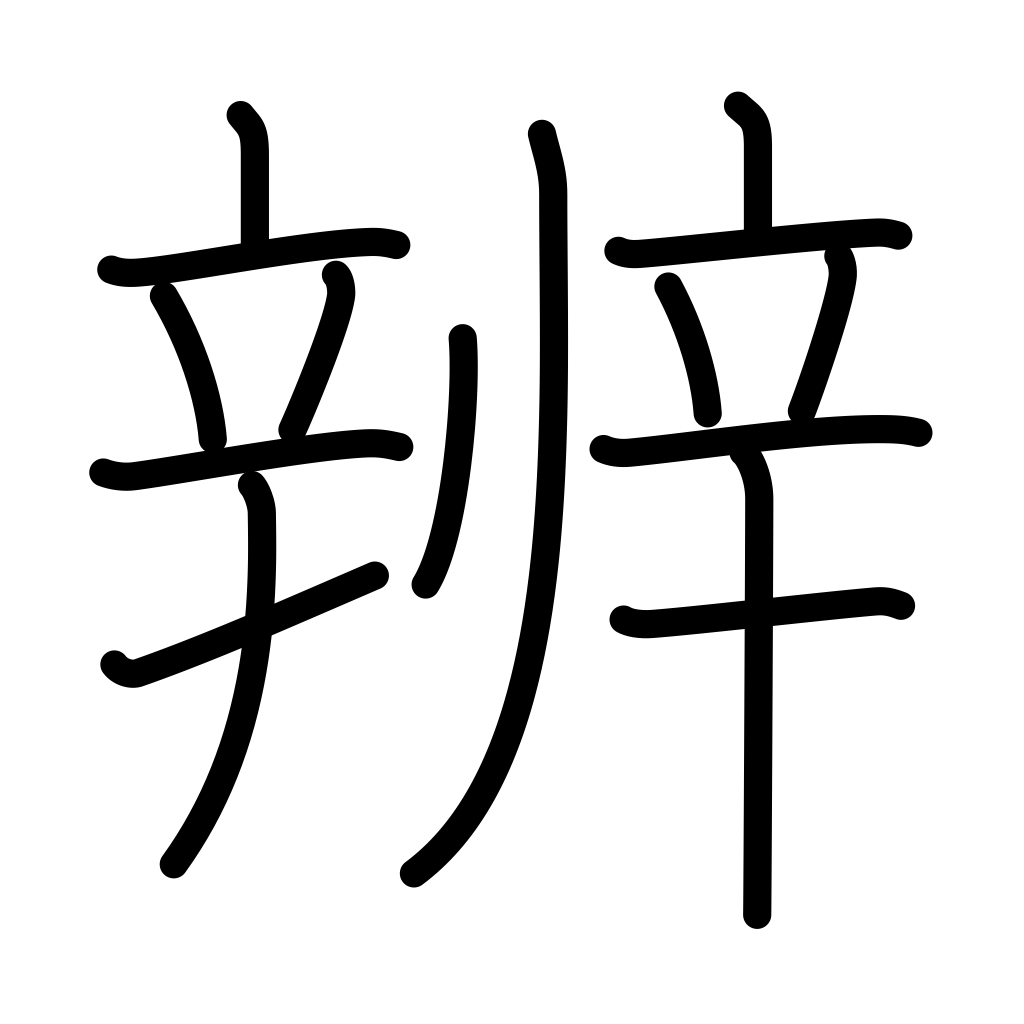
Meaning: discrimination, dispose of, distinguish